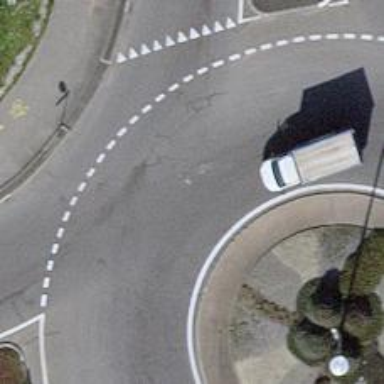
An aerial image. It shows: Secondary road made of asphalt leading to roundabout.